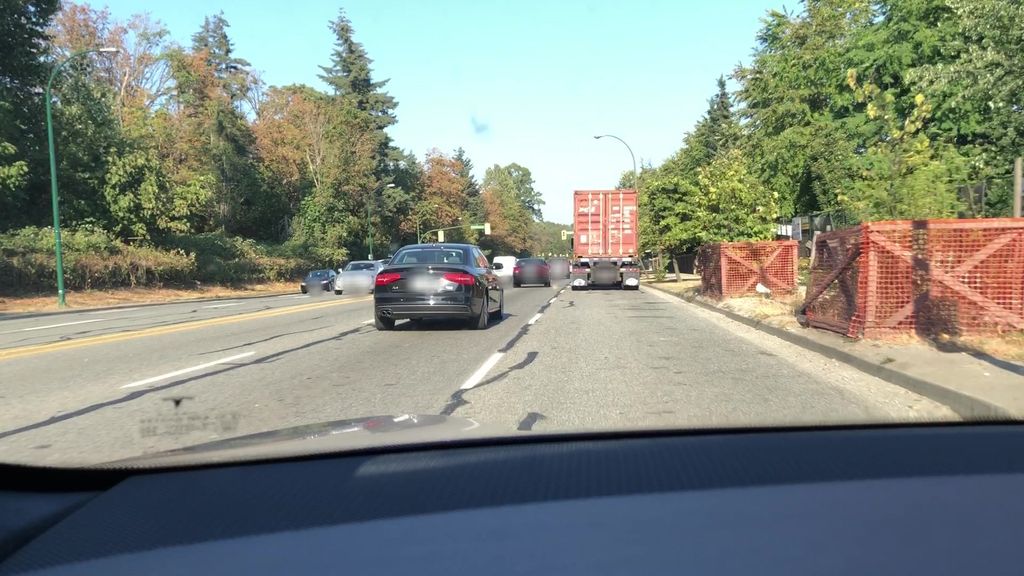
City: vancouver